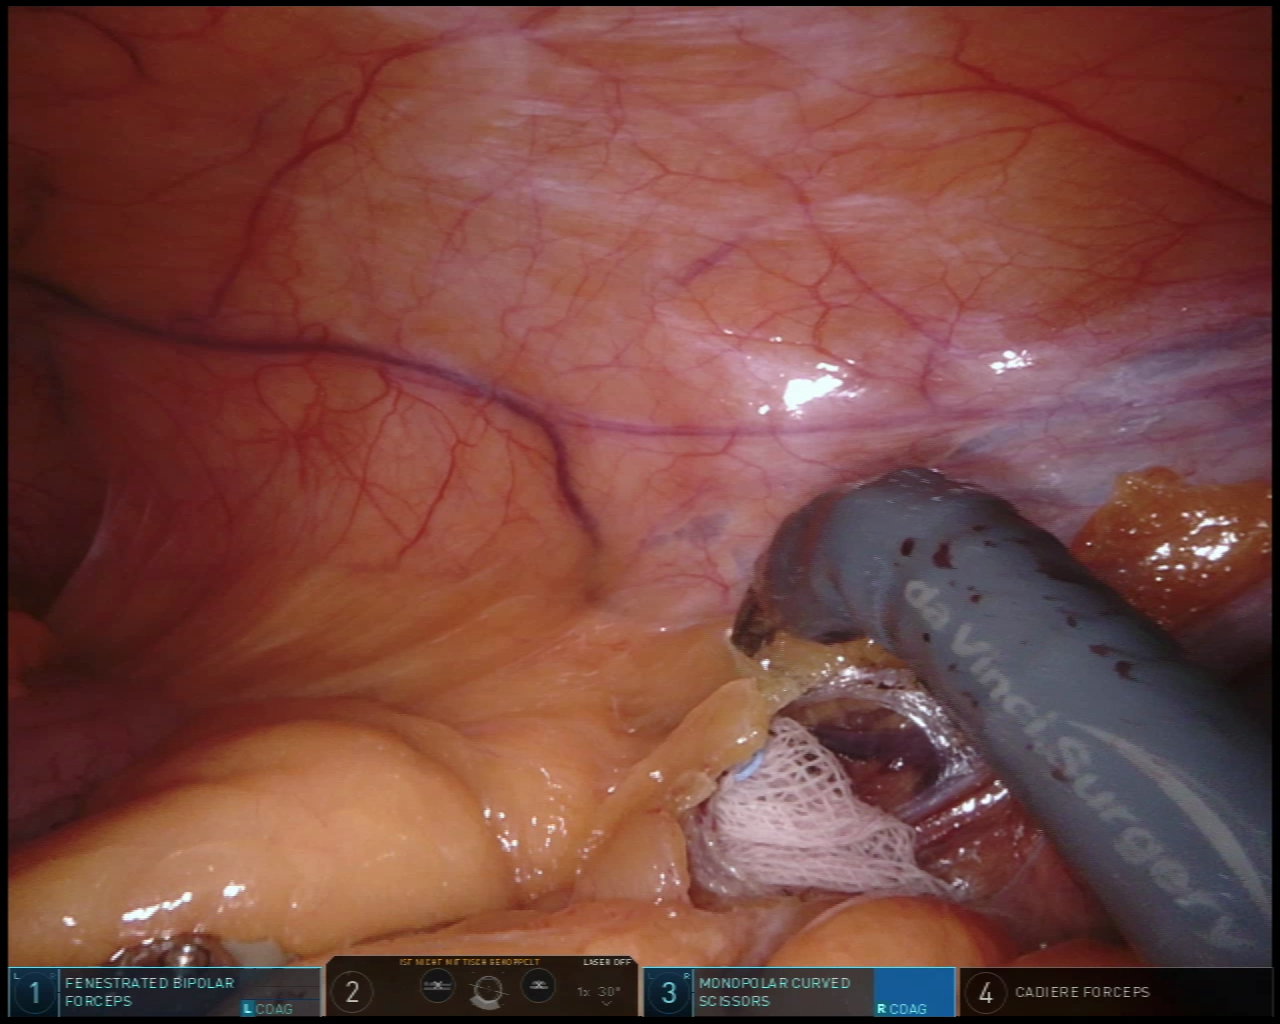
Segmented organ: abdominal_wall
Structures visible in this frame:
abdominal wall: yes
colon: no
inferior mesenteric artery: no
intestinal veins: no
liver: no
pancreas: no
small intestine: no
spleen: no
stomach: no
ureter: no
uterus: no
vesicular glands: no